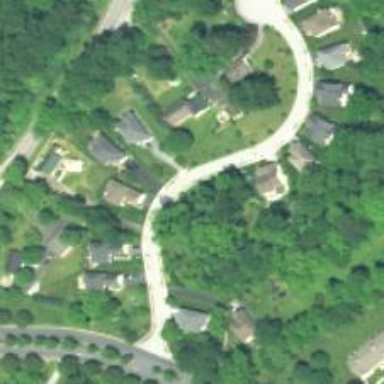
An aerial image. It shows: Neighborhood.